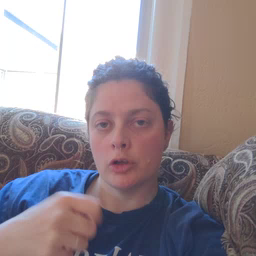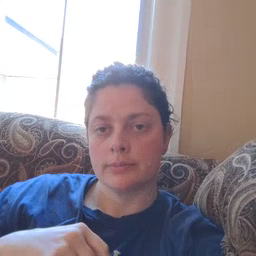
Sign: old